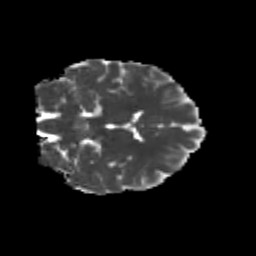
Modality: MD
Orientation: coronal
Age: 28
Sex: female
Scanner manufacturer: siemens
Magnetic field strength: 3 T
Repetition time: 3.5 s
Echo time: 0.104 s